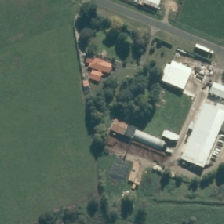
Land cover: urban_build_up